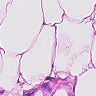
Metastatic tissue present: no